Question: How do I vertically align the characters/text inside an input without changing the height of the input (it has to be exactly 28px)? The input has this CSS, so I don't understand why it has some padding-top (?):
'''
input {
font-family: arial;
font-size: 28px;
line-height: 28px;
height: 28px;
padding: 0;
border: none;
outline: none;
background-color:#cdcdcd;
}
'''
'''
<input value="asdg">
'''
Some letters like , and get cut off

Removing the margin-bottom doesn't help.
<URL>
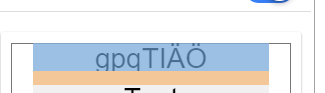
Answer: ### The Problem
In some fonts, characters with <URL>.
If you were hoping to bump the text up a few notches to avoid the clipping, then you'll be disappointed to know that there is currently no way to reposition text within its own 'line-height'. (<URL> However, there are a few CSS tricks that we can use to achieve the same visual effect...
### Solution 1 (Webkit only)
This one works by giving the input a large enough height to fit the font's lower extremities, and then using <URL>.
'''
input {
display: inline-block;
padding: 0;
border: none;
height: 32px;
font-size: 28px;
line-height: 32px;
font-family: arial;
background: #cdcdcd;
vertical-align: baseline;
-webkit-clip-path: inset(4px 0px 0px 0px);
clip-path: inset(4px 0px 0px 0px);
}
'''
'''
input: <input value="asdg">
'''
### Solution 2
This one was inspired by <URL>. Like the previous solution, it increases the height of the input, but instead of using 'clip-path' to trim it back down, it uses a container element with 'overflow: hidden;'. This is probably the most practical approach until support for 'clip-path' improves.
'''
.text {
display: inline-block;
vertical-align: baseline;
overflow: hidden;
margin: 7px 0 -7px 0;
height: 28px;
}
.text > input {
margin-top: -4px;
border: none;
padding: 0;
background: #cdcdcd;
font-size: 28px;
line-height: 32px;
font-family: arial;
}
'''
'''
input:<span class="text"><input value="asdg"></span>
'''
### Solution 3
Although you can't reposition text within its own 'line-height', this may be the next best thing. If you set the 'line-height' to something less than the 'font-size', the text will indeed move upward relative to its normal baseline. That means you can bring the clipped parts into view without changing the container height. Unfortunately, if you try this with a text input, you'll discover a strange quirk: 'line-height' is completely ignored if it's less than the input's 'height'. So we'll have to substitute a different element, and turn it into an editable textbox somehow. That can be accomplished with the <URL> attribute.
'''
.fauxTextInput {
display: inline-block;
vertical-align: baseline;
margin: 6px 0 -6px 0;
padding: 0 3px 0 3px;
width: 9em;
height: 28px;
overflow: hidden;
font-size: 28px;
line-height: 23px;
font-family: arial;
background: #cdcdcd;
}
'''
'''
Faux input: <span class="fauxTextInput" contenteditable>asdg</span>
'''